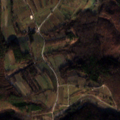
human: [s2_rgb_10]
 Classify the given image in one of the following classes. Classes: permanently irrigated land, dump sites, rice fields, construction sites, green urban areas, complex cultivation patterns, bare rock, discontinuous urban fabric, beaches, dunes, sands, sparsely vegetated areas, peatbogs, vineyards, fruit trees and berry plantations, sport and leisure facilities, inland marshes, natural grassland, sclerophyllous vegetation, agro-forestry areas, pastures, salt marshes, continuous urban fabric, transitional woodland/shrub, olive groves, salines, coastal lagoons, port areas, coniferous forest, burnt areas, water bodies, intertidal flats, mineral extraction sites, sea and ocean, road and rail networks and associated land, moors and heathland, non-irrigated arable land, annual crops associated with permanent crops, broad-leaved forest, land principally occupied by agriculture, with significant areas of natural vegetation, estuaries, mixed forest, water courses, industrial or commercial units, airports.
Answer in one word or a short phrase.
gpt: complex cultivation patterns, broad-leaved forest, mixed forest